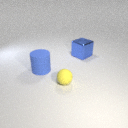
small yellow rubber sphere to the left of large blue metal cube